Question: I've an Ext.tab.Panel that contain in each tab some object (that are Ext.panel.Panel).
When I try to switch between tabs the items contained in the tab random disappear, like in the picture.

Is it a known issue or have I made a mistake?
Thank you
Marco
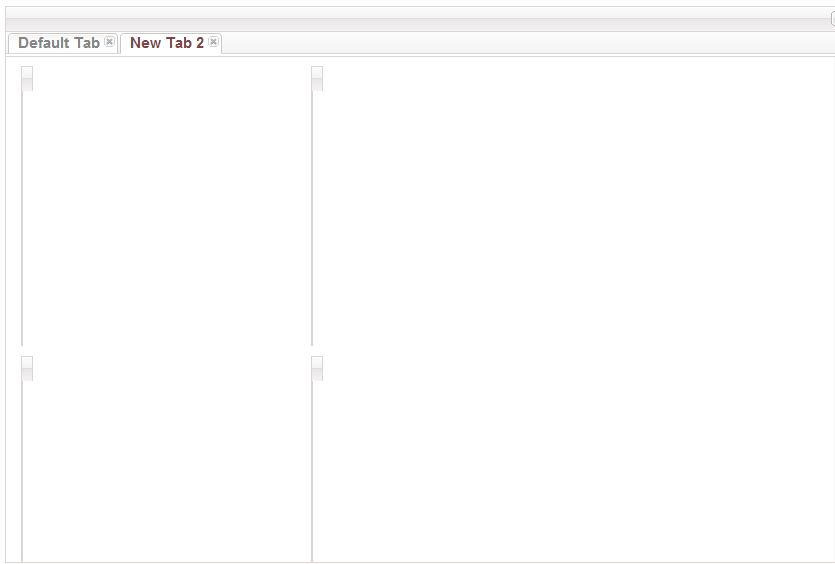
Answer: Thank you for comments.
I was having twice problems reported from zeke ank pllee.
For all people are having the same problem be careful how to use layout. I've set layout fit inside each element, removing all "layout" value it works.
However I've already had also pllee reported problem, with the same problem of layout render. Last time I've solved forcing doLayout() of all component in active tab